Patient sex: F
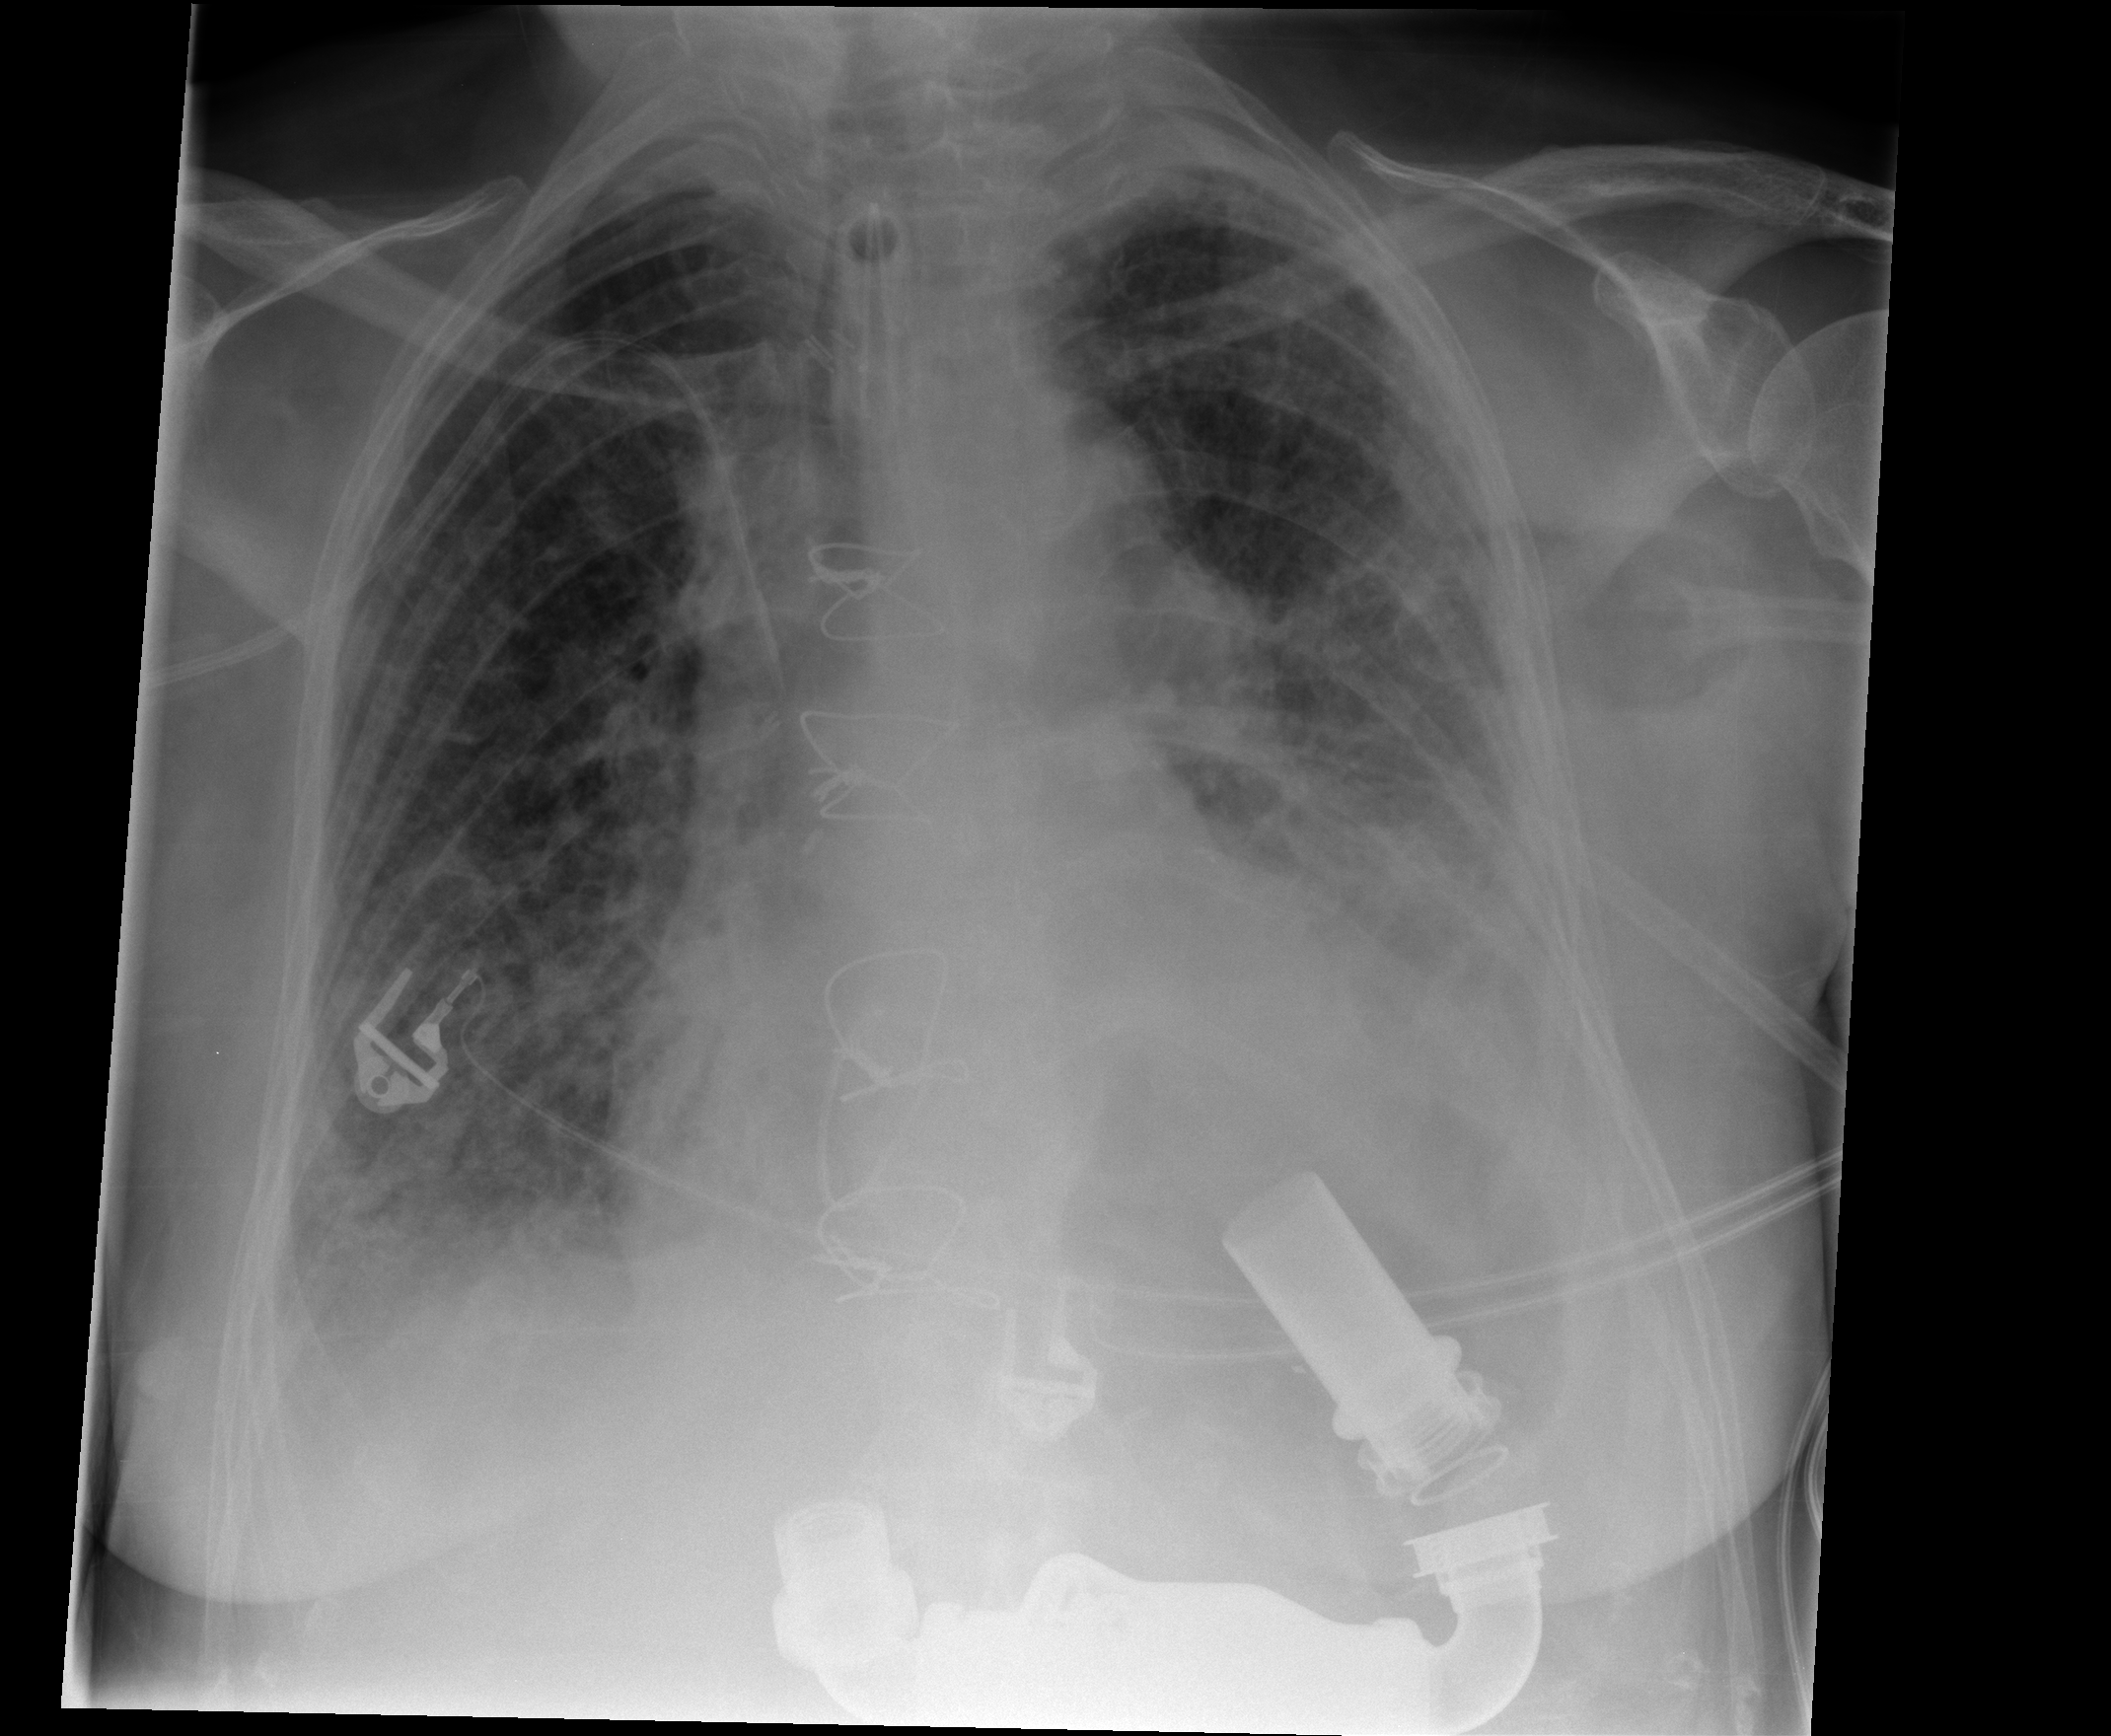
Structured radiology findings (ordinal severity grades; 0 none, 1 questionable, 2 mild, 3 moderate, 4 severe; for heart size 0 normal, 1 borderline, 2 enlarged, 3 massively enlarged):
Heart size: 2
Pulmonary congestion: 2
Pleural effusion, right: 2
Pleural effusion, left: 2
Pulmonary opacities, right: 2
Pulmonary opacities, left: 2
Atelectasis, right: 2
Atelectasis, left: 2